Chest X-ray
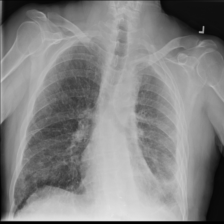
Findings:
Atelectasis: negative
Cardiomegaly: negative
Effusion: negative
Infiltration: negative
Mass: negative
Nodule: negative
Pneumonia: negative
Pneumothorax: positive
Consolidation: negative
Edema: negative
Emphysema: negative
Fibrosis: negative
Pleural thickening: negative
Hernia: negative